Field crop: maize
Growth stage: 2
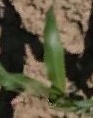
Species: maize